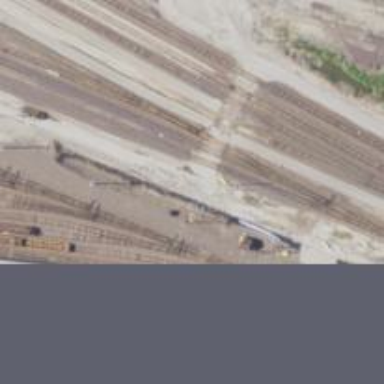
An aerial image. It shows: Railway yard.